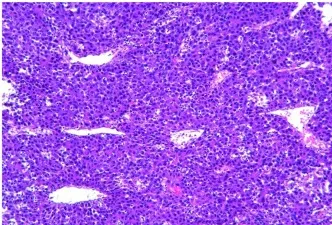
Gross specimen and HE staining. HE staining of the tumor confirmed poorly differentiated carcinoma morphologically, magnification x 100. The hepatoma cells were large, polygonal, rich in cytoplasm and red staining, and were diagnosed as massive beam and cord liver cancer.
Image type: pathology (h&e)